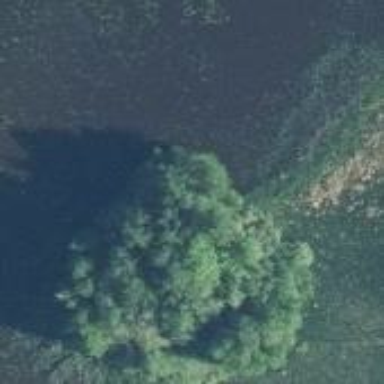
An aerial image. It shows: Islet covered with woodland.